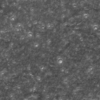
Label: not_dusty